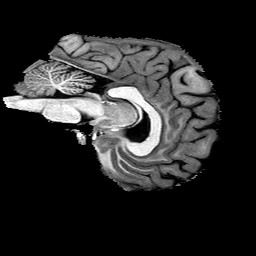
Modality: T1w
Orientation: sagittal
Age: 27
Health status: healthy
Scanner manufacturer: philips
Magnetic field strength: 3 T
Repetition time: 0.007815 s
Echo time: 0.003596 s